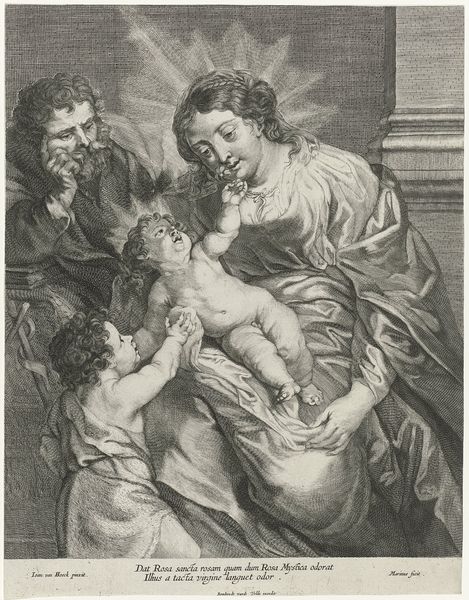
Titel: Heilige familie met Johannes de Doper als kind
Künstler: Marinus Robyn van der Goes
Standort: Amsterdam
Institution: Rijksmuseum
Schlagwörter: nackt, barock, kind, engel, faltenwurf, kreuz, stern, druck, jesus, maria, kupferstich, josef, joseph, jesuskind, josepf, johanneskind, banderolle, hewand